Question: The application I'm using uploads a file with the Native Mac Dialog Box. I can't seem to get Puppeteer to move around this box. I have tried using process.on(dialog), page.keyboard.press & robotjs but none of those options seem to be able to access this dialog box.
process.on is never triggered
page.keyboard doesn't do anything and I figure because the box is not on the page
robotjs.. I'm not sure why that isn't working either.
Does anyone have any other suggestions or working solutions I can try?

'''
page.on('dialog', async (dialog) => {
await robot.keyTap('tab');
await robot.typeString(filename);
await robot.keyTap('tab');
await robot.keyTap('tab');
await robot.keyTap('down');
await robot.keyTap('enter');
});
'''
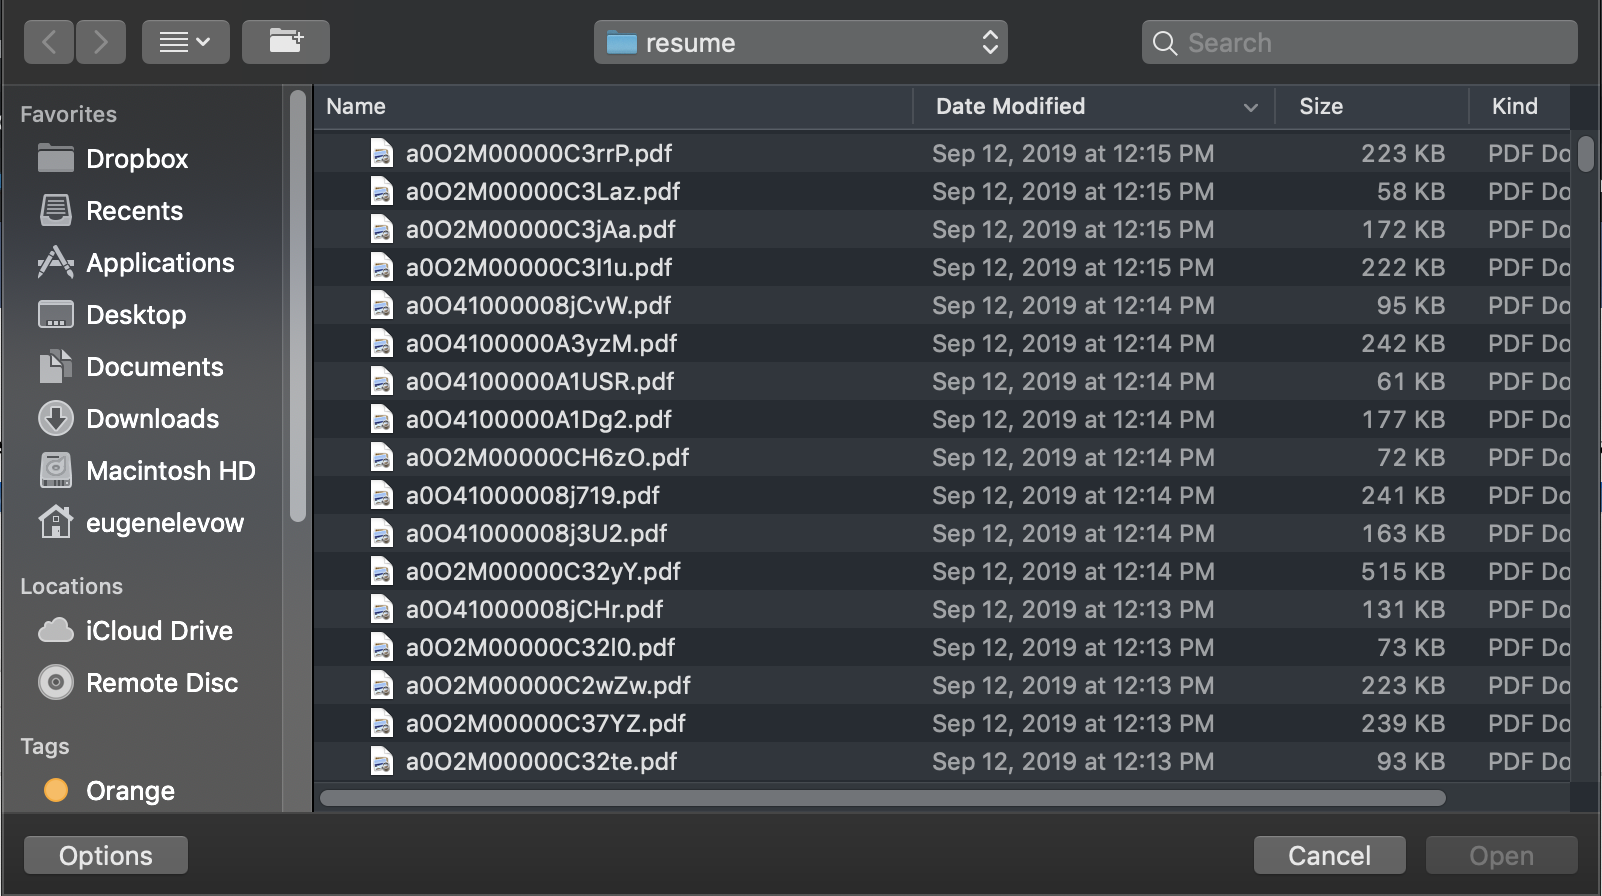
Answer: This is not possible. This dialog cannot be accessed from within puppeteer.
Instead of clicking on the button that opens the file dialog, you need to use <URL> to place the file into the form:
'''
const fileInputField = await page.$('#SELECTOR-OF-FILE-INPUT');
await fileInputField.uploadFile('PATH/TO/YOUR.FILE');
'''